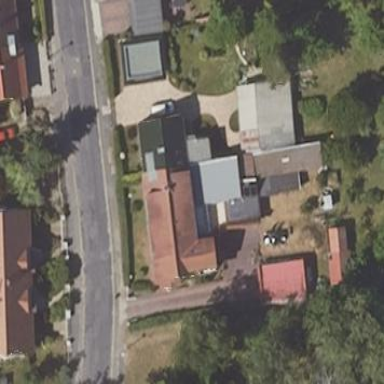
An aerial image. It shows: Semi-detached house.